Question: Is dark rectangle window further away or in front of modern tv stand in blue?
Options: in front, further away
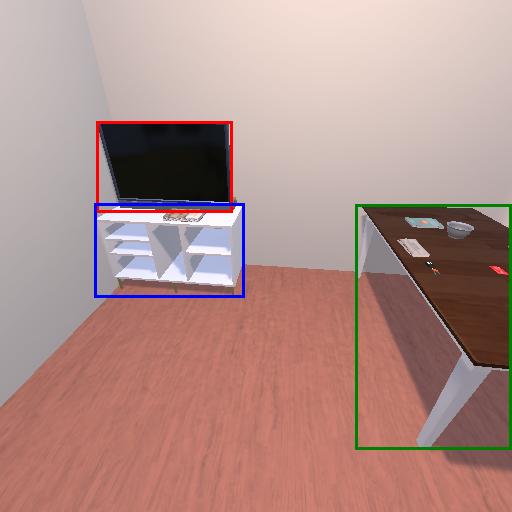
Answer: in front